Question: First the error I have:
> All objects in the EntitySet 'Z10Entities.Accounts' must have unique
primary keys. However, an instance of type
'DAL.Model.CreditCardAccount' and an instance of type 'DAL.Model.Debt'
both have the same primary key value, 'EntitySet=Accounts;Id=3'.
Here is my schema:

From my design view point the account can be of both a creditcard type and considered a debt. Have I done something wrong or am I running into a limitation of the EF framework (4.3.1 version)
EDIT: To add some clarity to my question is basically I am trying to understand why the framework is giving me the error or if the dynamic data foreign key FieldTemplate is not working correctly.
EDIT 2: It seems this problem has affected other parts of my application. Seems like I have a TPT problem:
> All objects in the EntitySet 'Z10Entities.Person' must have unique
primary keys. However, an instance of type 'DAL.Model.Employer' and an
instance of type 'DAL.Model.PortalUser' both have the same primary key
value, 'EntitySet=Person;Id=1b64b850-34f9-e111-bdc8-000c29005764'.
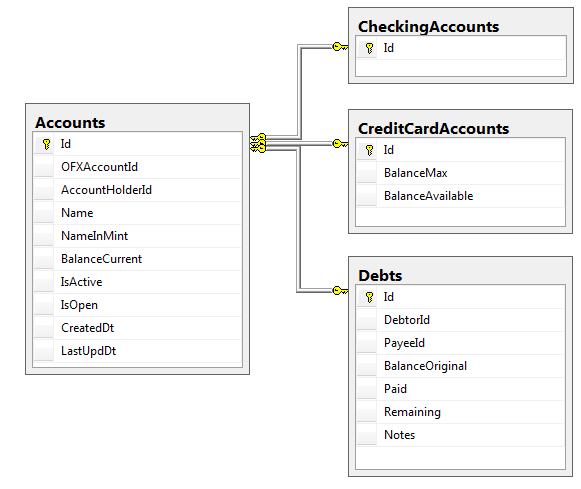
Answer: Well it seems that TPT is great for some things and not for others. Due to my business design I need to have varying accounts be accountable as debt (Accounts charged off, credit cards closed and so on.).
TPT doesn't handle this because of the PK to PK pattern. It must be FK to PK pointing at the base table. This subtle change facilitates the desired functionality while also simplifying my LinqToEF queries.
Here is the refactored version: